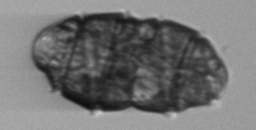
Label: Margalefidinium